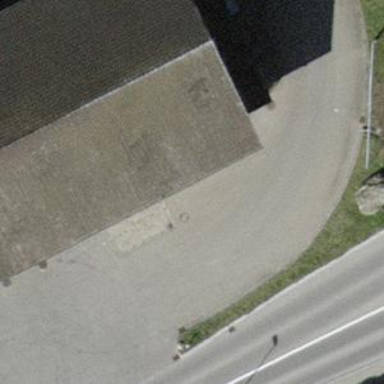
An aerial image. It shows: Fuel station.